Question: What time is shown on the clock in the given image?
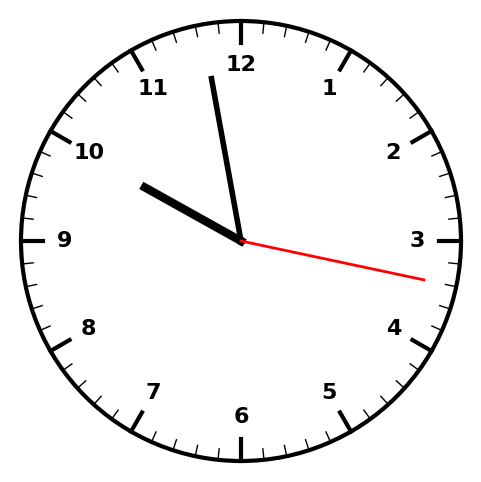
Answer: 09:58:17